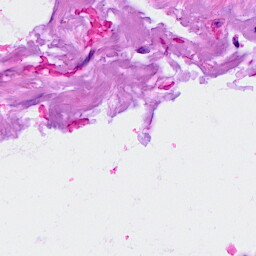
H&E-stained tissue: Breast